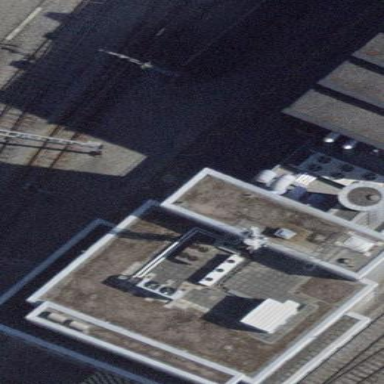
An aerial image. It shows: Industrial building that serves as signal box for the railway.